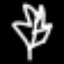
Label: leaf